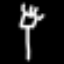
Label: fork